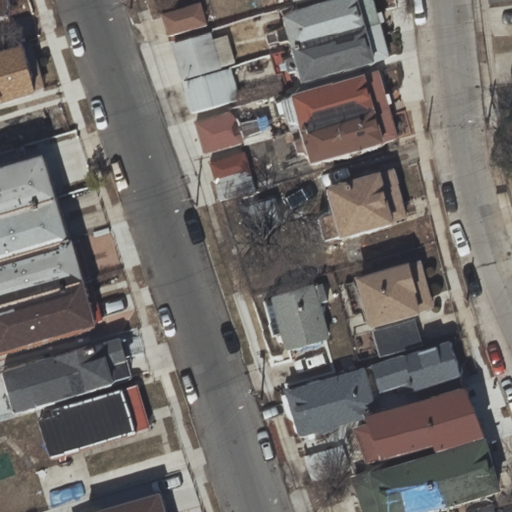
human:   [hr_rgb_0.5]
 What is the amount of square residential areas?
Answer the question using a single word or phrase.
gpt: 0

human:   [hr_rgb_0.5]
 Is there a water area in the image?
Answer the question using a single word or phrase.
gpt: no

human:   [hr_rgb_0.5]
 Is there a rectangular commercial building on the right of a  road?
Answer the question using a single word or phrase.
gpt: no

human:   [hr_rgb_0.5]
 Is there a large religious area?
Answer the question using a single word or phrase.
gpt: no

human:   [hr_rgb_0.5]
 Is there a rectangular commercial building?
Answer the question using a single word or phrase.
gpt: no

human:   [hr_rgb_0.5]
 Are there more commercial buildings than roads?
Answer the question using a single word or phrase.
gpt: no

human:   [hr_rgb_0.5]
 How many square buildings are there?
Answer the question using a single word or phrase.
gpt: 0

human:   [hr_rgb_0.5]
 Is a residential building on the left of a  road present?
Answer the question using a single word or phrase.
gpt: yes

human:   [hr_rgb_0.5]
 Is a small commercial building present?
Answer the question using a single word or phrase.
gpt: no

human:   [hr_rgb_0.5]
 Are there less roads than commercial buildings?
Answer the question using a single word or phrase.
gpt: no

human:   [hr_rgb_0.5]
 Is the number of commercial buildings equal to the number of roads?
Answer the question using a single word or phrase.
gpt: no

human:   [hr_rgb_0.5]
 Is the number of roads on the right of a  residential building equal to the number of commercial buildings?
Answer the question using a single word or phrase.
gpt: no

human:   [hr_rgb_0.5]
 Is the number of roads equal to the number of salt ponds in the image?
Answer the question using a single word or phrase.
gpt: no

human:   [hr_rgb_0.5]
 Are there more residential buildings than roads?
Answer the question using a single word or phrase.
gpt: yes

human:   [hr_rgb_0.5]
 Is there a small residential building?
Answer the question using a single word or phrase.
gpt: yes

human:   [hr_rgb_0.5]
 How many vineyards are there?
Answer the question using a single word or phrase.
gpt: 0

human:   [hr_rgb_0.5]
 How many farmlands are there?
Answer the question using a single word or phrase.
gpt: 0

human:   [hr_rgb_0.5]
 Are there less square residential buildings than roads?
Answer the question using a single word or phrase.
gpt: yes

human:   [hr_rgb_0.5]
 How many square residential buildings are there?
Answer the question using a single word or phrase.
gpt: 0

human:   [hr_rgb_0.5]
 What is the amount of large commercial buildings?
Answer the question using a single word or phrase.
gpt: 0

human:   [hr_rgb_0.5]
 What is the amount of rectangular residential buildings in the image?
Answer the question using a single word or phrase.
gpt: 21

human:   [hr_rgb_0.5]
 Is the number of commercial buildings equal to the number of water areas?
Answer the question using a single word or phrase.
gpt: yes

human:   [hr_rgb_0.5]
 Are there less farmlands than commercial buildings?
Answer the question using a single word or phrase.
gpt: no

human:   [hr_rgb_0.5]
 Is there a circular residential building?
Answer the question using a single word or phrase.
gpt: no

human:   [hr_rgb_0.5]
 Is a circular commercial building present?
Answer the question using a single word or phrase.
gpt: no

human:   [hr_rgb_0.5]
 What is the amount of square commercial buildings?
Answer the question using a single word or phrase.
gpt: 0

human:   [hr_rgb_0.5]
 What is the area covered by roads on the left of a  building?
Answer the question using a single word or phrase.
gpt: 0m2

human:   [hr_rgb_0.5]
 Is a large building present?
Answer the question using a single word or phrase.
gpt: no

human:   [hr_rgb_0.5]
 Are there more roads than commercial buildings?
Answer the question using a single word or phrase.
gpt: yes

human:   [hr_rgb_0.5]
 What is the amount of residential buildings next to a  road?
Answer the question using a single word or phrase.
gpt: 29

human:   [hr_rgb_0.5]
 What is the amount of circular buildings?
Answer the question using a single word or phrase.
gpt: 0

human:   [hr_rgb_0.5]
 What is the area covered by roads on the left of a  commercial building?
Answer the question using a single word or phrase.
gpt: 0m2

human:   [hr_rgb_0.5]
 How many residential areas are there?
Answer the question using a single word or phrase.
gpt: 0

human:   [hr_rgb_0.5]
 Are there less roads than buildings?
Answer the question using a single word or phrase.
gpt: yes

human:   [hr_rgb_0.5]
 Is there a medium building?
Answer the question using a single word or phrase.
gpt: yes

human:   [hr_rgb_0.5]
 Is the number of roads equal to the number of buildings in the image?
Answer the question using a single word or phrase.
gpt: no